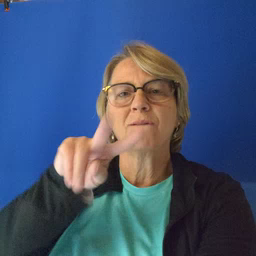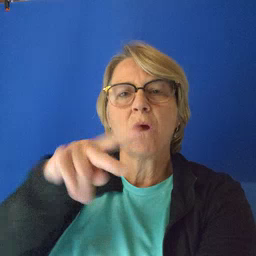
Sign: fall